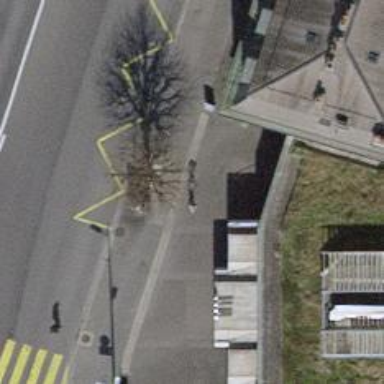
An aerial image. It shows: Bus stop with platform for public transport.